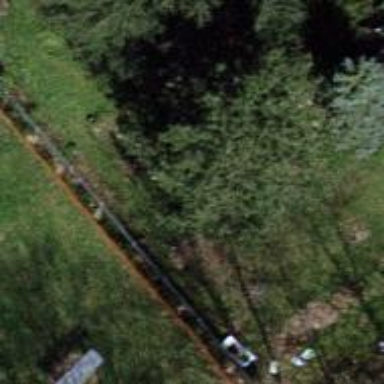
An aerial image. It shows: Evergreen needle-leaved tree.